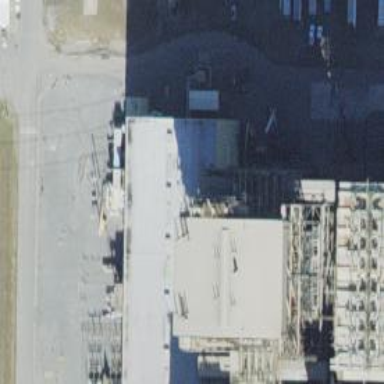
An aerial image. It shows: Generator powered by steam turbine.